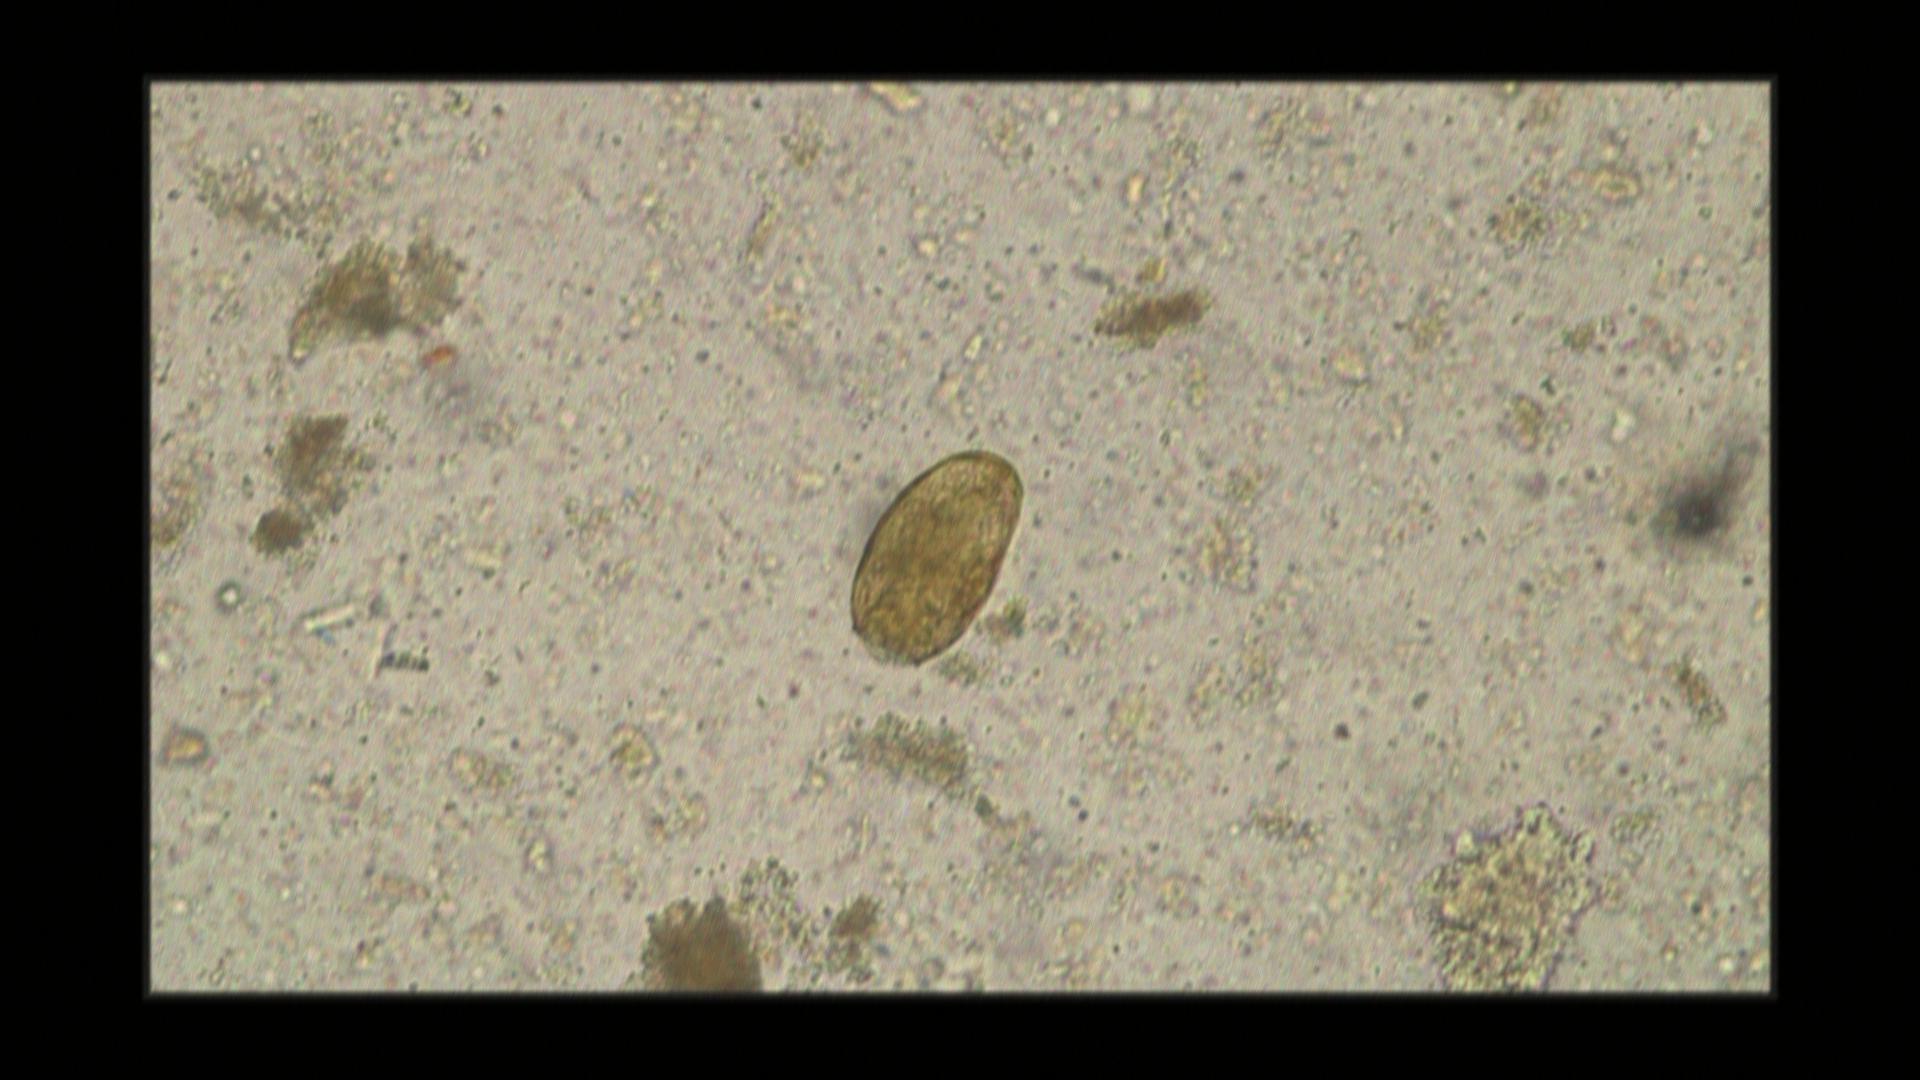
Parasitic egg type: Paragonimus spp